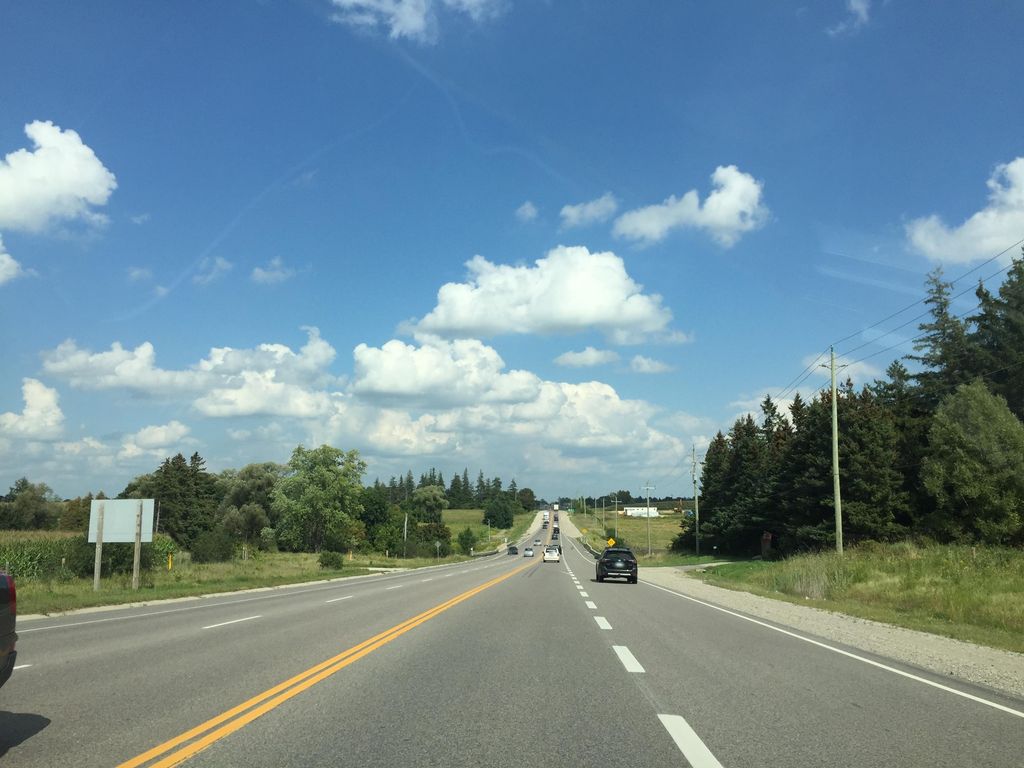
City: kitchener-waterloo